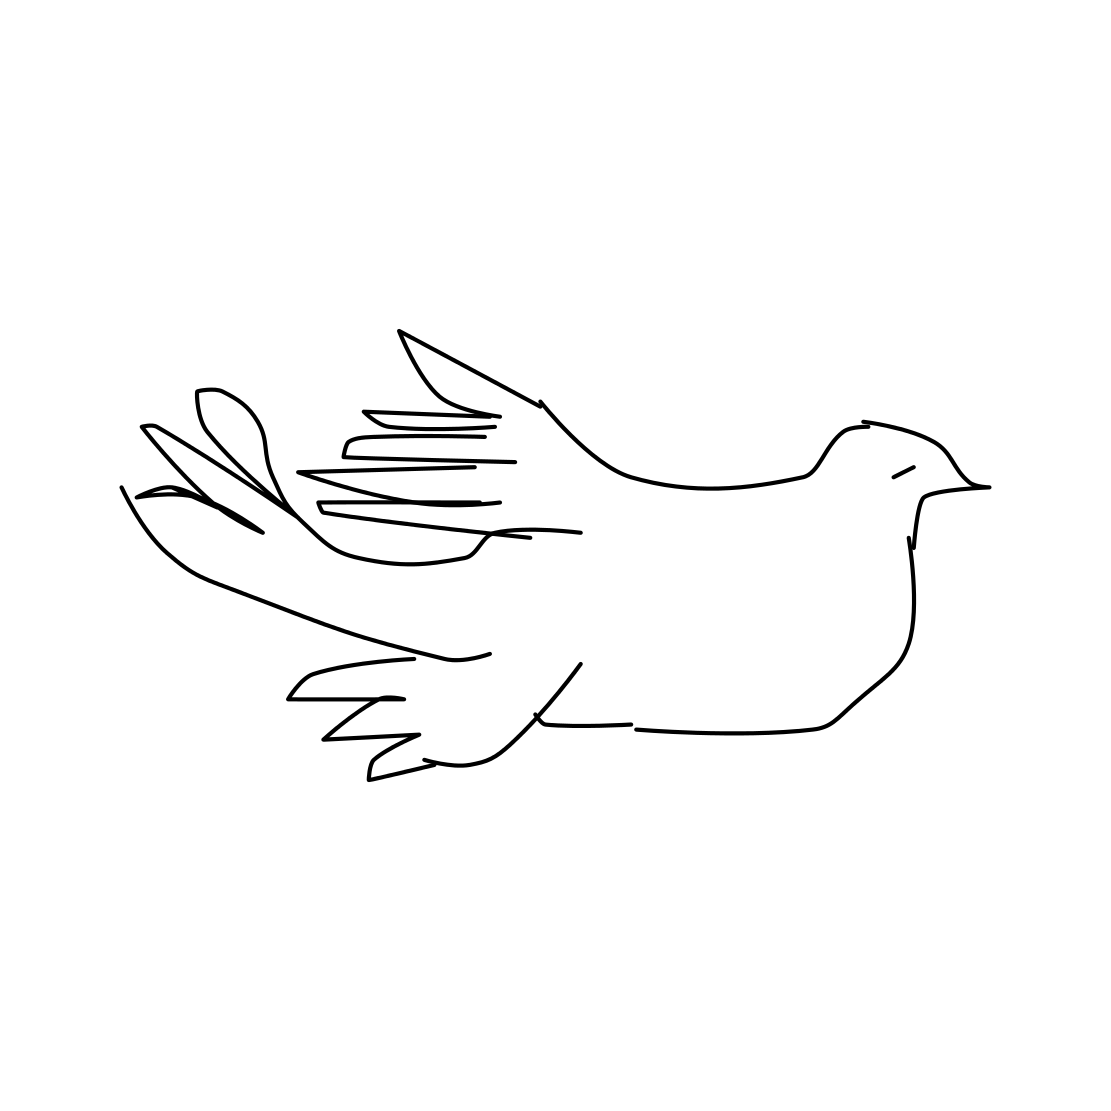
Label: flying bird